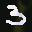
Label: 3